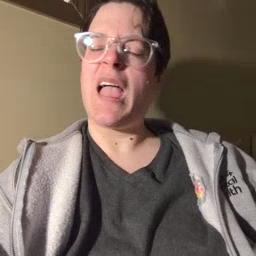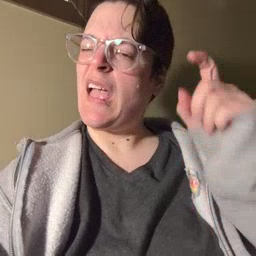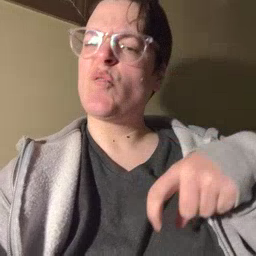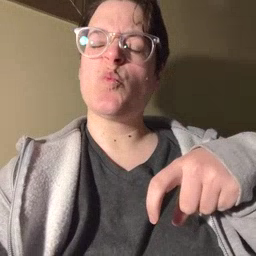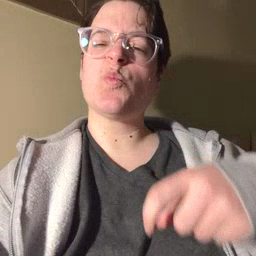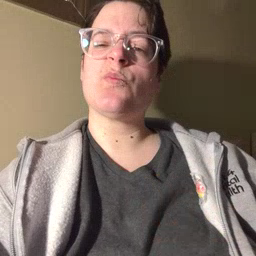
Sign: haveto